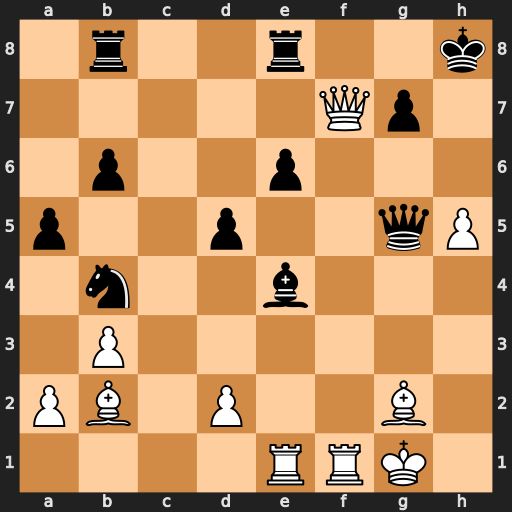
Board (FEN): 1r2r2k/5Qp1/1p2p3/p2p2qP/1n2b3/1P6/PB1P2B1/4RRK1
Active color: w
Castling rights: -
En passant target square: -
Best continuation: Rxe4 dxe4 h6 Qxh6 Rf6